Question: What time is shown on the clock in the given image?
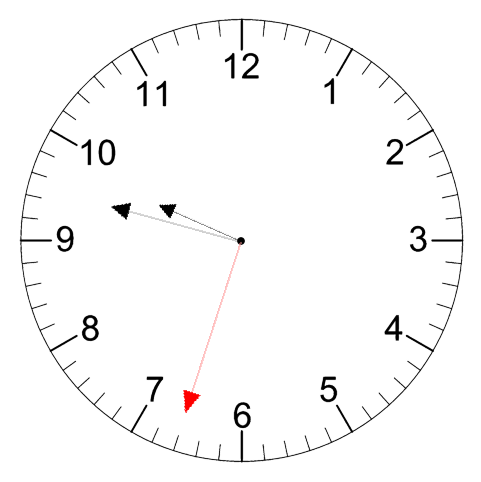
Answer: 09:47:33